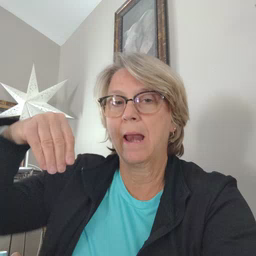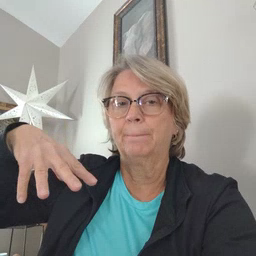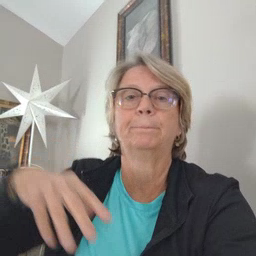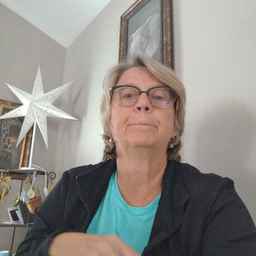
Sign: lamp